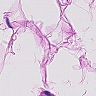
Metastatic tissue present: no